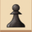
Piece: bP